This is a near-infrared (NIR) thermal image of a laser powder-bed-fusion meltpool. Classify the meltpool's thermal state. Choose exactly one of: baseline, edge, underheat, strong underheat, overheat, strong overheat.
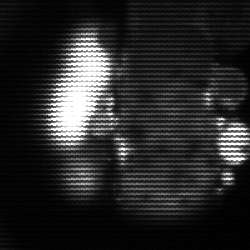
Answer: strong underheat